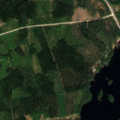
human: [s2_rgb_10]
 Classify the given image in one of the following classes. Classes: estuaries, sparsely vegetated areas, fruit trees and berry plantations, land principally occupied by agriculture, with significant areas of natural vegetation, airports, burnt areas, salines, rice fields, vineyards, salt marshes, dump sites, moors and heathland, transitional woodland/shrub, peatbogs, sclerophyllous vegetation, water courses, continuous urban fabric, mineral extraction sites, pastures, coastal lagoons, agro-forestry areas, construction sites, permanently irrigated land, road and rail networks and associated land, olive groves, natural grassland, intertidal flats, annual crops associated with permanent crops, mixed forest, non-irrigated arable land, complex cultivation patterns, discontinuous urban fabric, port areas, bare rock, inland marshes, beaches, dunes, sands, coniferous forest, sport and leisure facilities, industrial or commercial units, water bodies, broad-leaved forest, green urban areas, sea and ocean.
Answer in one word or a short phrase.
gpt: coniferous forest, mixed forest, water bodies